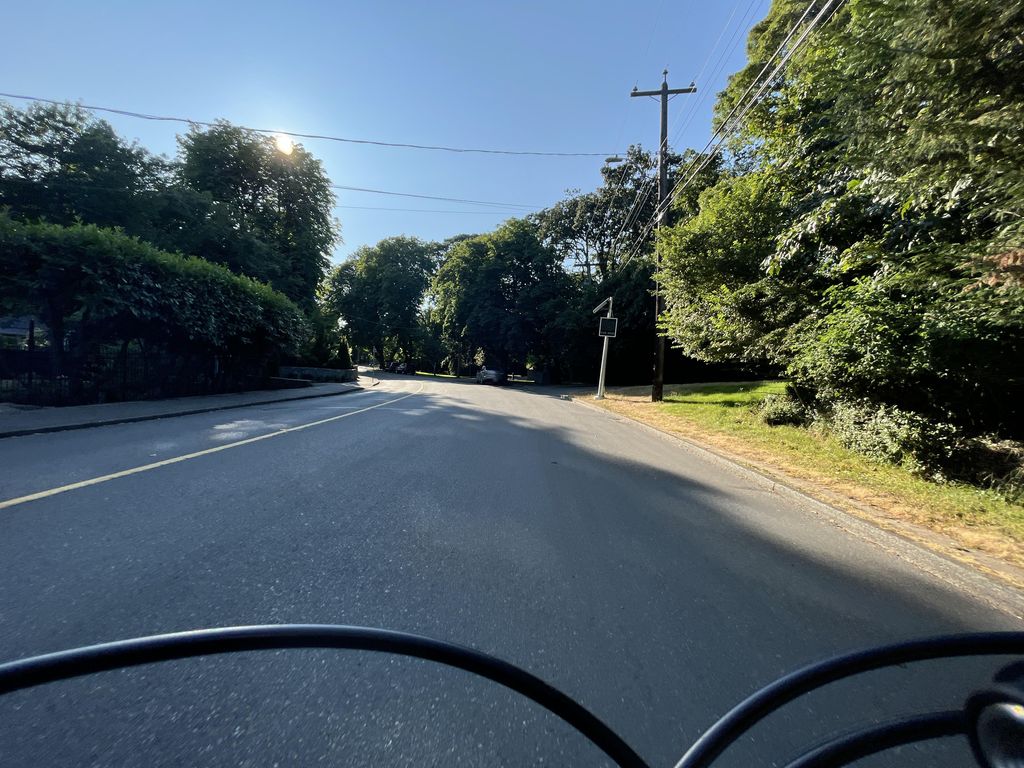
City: victoria